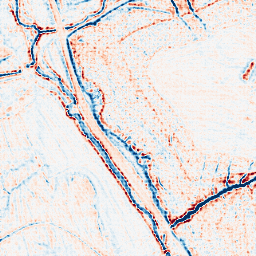
Category: edge_preserving
Decomposition family: bilateral
Decomposition parameters: d: 9
sigma_color: 75
sigma_space: 150
Upsampling method: sinc_hamming
Upsampling parameters: scale: 8
kernel_size: 8
Upsampling scale: 8